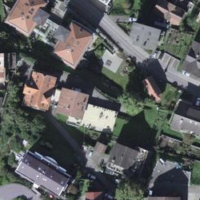
EUNIS habitat code: 54
Species observed at this site:
Leontopodium nivale